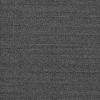
Atmospheric dust classification: dusty